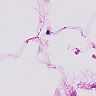
Metastatic tissue present: no